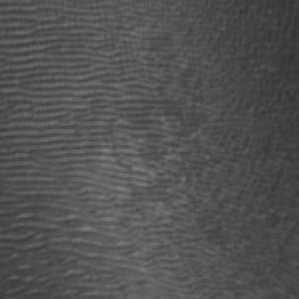
Label: frost